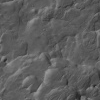
Atmospheric dust classification: not_dusty